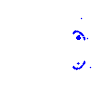
Particle: pion